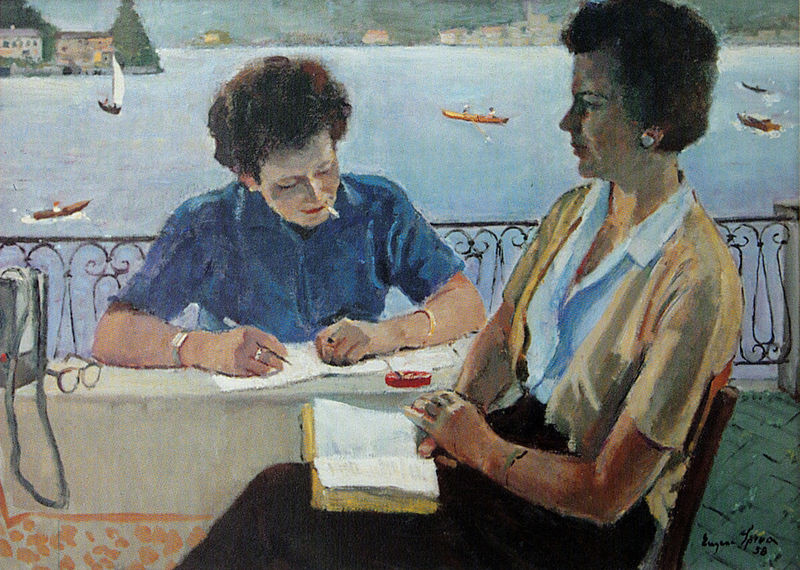
Titel: Zwei junge Frauen auf der Terrasse
Künstler: Eugen Spiro
Institution: (Privatbesitz)
Schlagwörter: blau, weiß, frauen, see, frau, reden, terasse, tisch, rot, tischdecke, boote, terrasse, segel, lesen, uhr, geländer, buch, restaurant, brille, schreiben, besprechen, bötchen, besprechung, arbeitstreffen, gartencafé